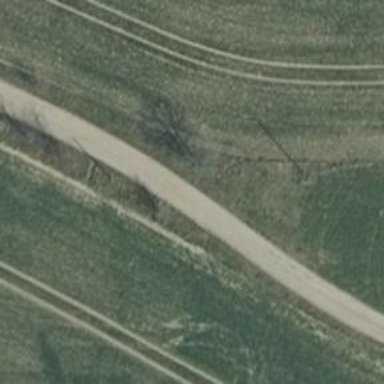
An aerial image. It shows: Gravel track with grade 2 quality.